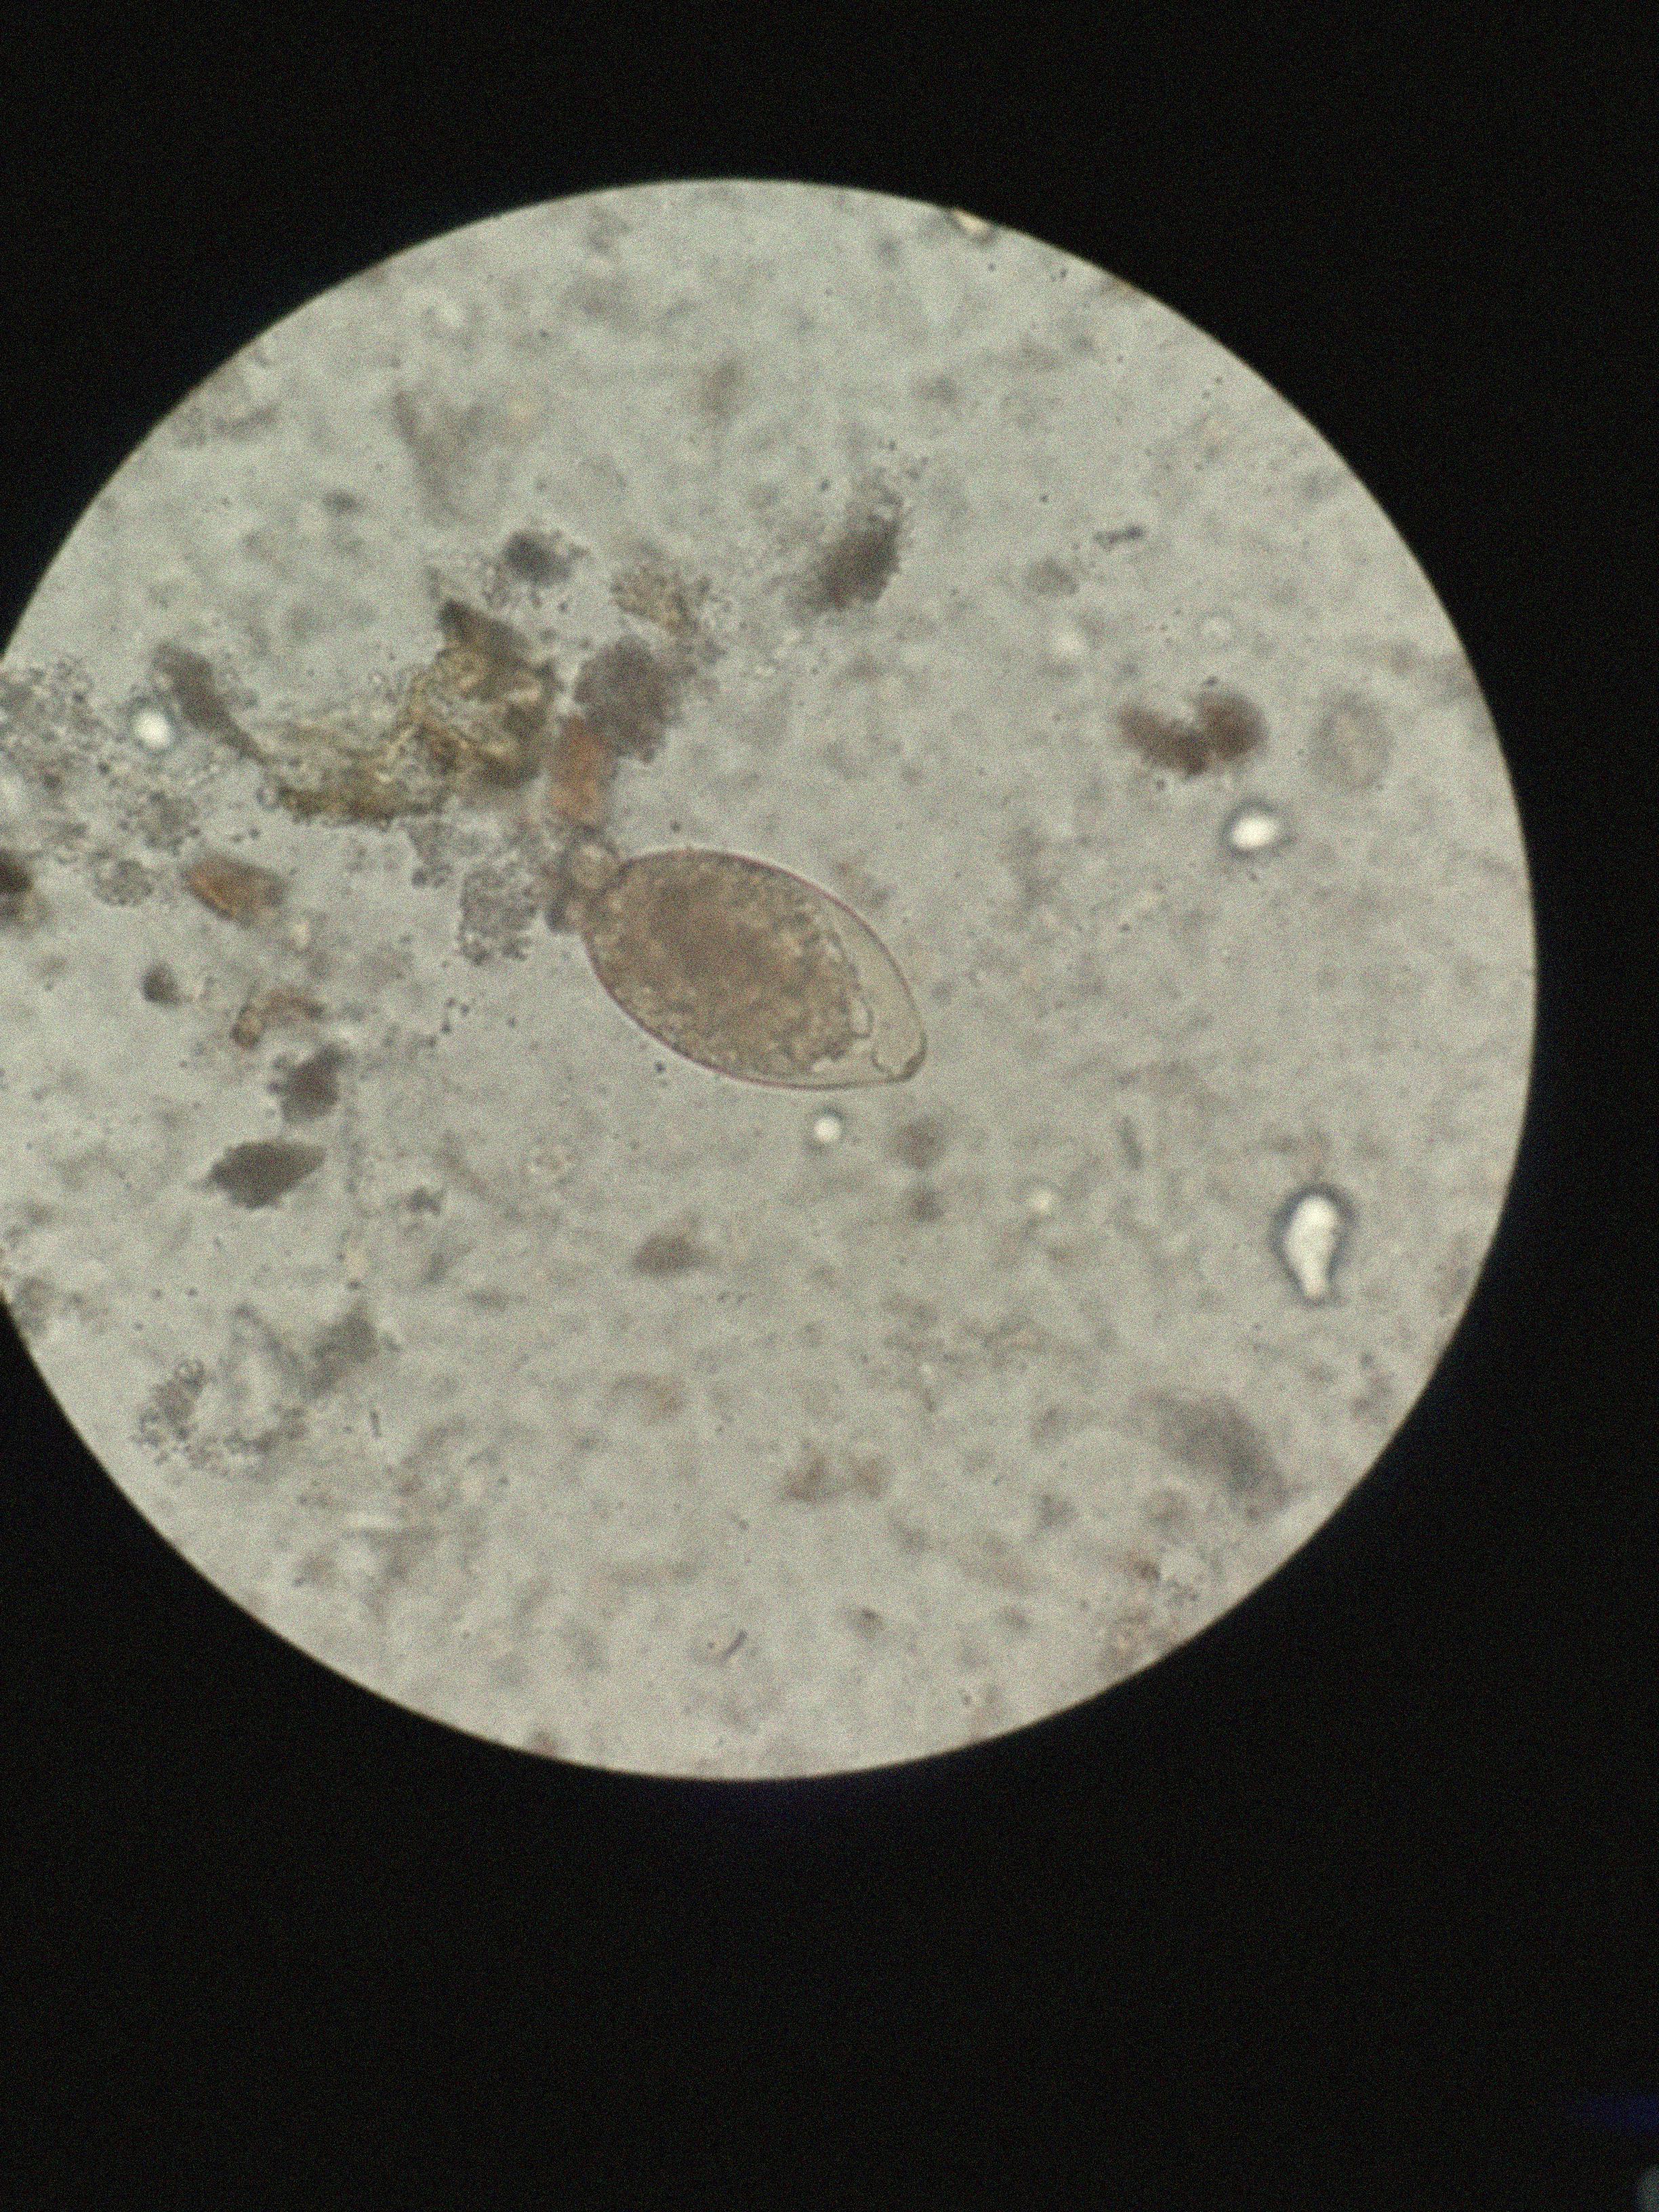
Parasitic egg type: Fasciolopsis buski